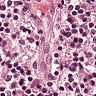
Metastatic tissue present: no